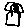
Label: star